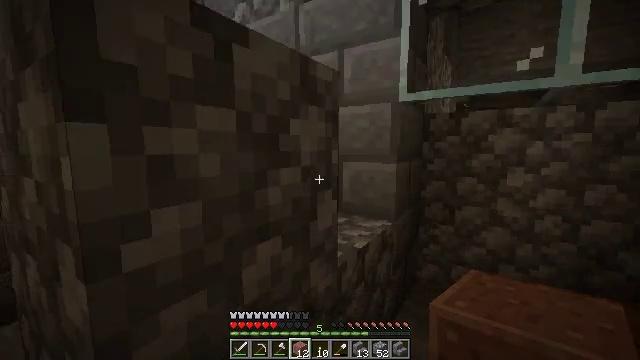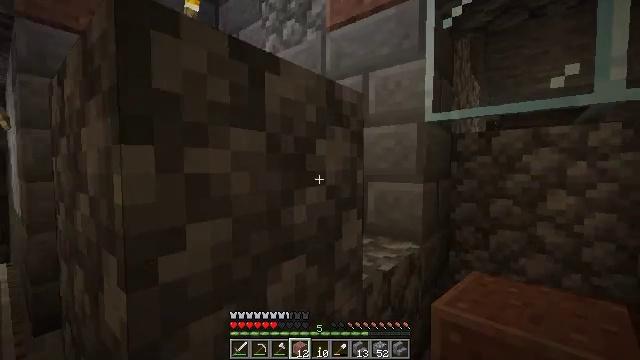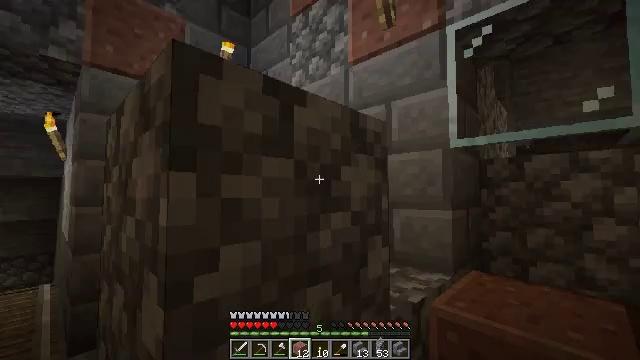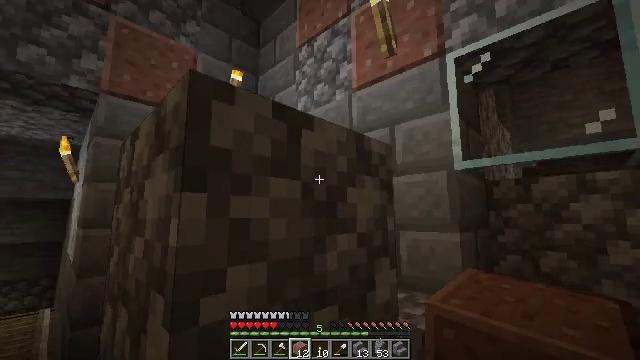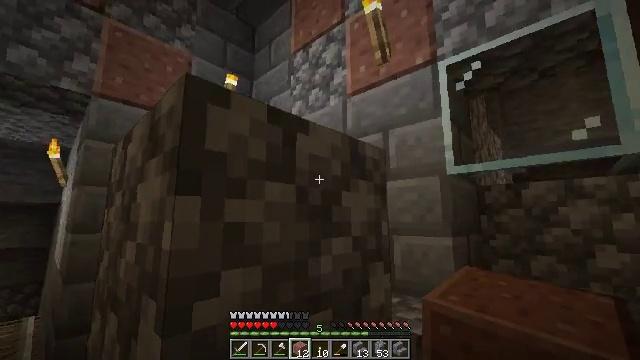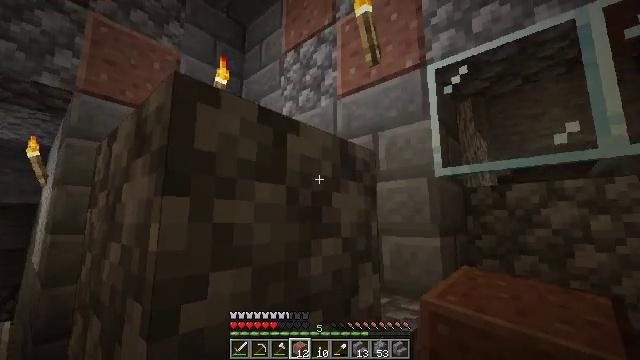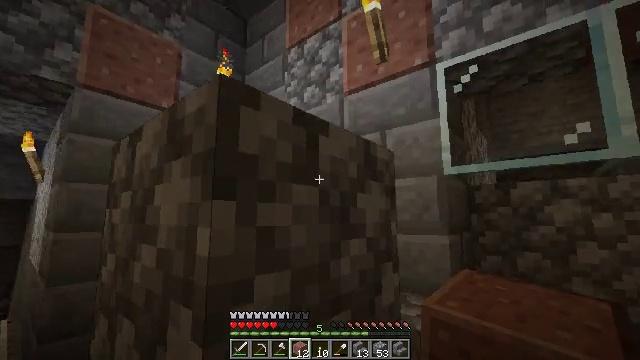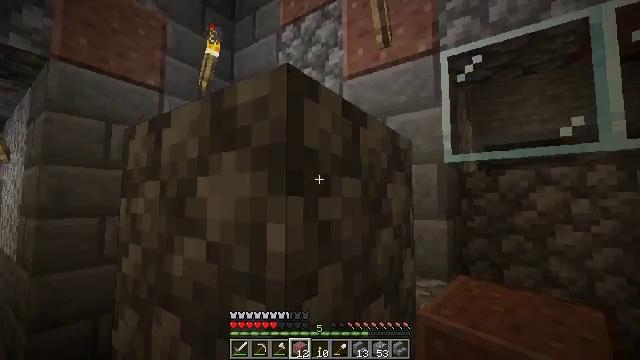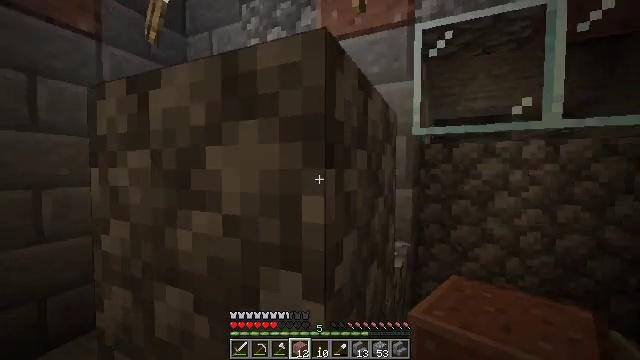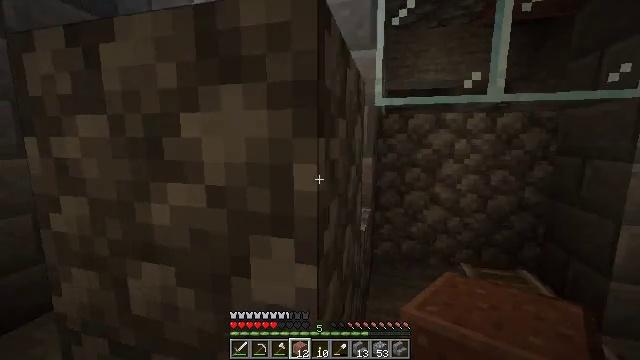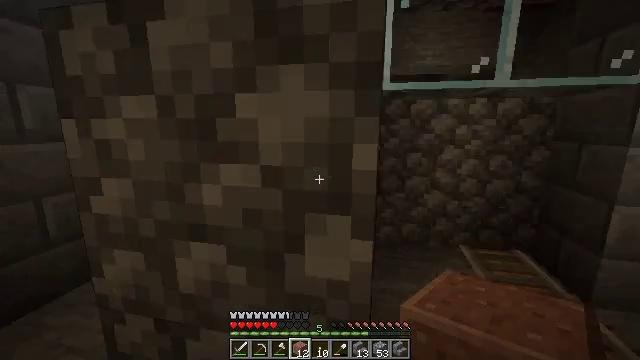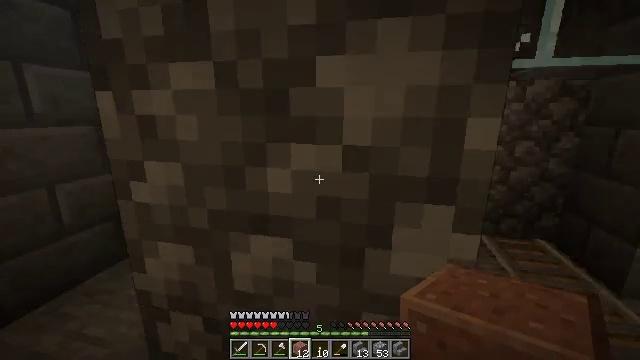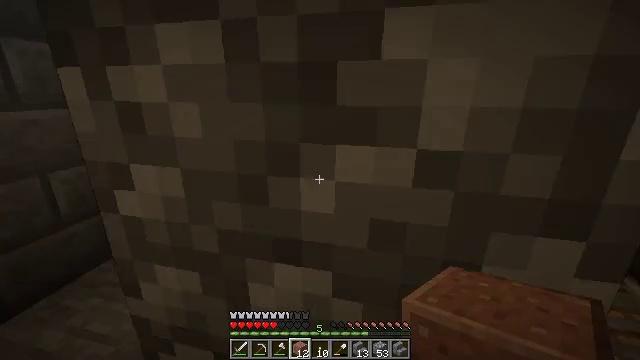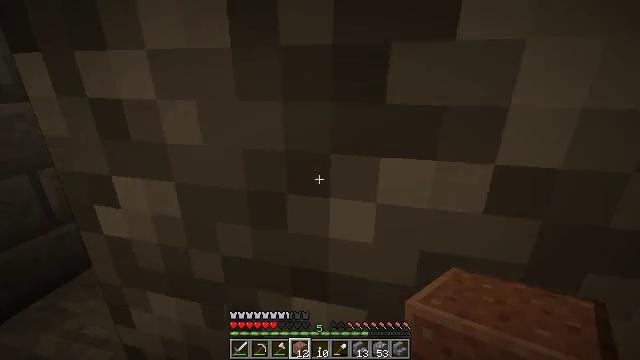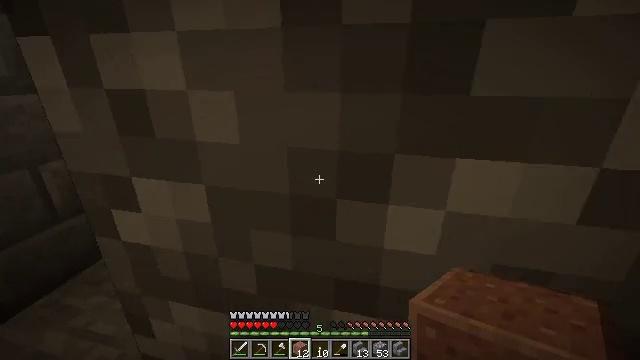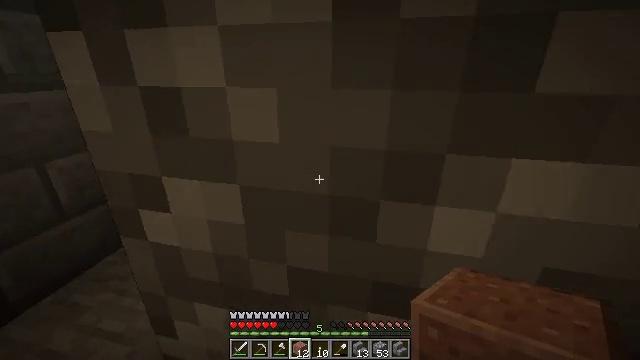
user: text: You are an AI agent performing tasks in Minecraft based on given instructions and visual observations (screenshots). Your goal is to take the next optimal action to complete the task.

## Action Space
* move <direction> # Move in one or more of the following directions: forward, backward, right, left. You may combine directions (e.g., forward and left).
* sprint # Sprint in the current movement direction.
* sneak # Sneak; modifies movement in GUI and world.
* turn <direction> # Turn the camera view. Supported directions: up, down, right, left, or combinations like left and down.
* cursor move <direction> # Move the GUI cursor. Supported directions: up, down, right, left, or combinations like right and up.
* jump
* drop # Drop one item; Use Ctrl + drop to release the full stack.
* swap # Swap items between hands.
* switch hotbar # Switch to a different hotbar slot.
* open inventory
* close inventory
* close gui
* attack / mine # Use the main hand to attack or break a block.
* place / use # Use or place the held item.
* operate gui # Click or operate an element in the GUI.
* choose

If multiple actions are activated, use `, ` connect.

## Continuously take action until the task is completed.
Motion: motion action
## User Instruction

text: Mine the polished granite block.
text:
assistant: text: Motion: turn left and up
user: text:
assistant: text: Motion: turn left and up
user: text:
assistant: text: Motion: turn left and up
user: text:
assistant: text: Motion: turn right and up
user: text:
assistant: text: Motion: move left, turn right
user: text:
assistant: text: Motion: move left, turn right
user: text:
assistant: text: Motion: move left, turn right and down
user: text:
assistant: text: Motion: move left, turn right and down
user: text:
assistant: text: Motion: move left, turn right and down
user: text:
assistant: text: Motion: move forward and move left, turn right and down
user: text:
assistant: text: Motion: move forward, turn down
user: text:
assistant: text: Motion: move forward, turn down
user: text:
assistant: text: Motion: move forward, turn down
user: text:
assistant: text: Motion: move forward, turn down
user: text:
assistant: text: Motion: move forward
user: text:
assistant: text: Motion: move forward
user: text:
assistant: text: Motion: move forward
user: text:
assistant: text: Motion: move forward, turn down
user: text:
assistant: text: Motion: move forward
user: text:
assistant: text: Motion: move forward
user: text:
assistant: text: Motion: move forward
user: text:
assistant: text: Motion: move forward
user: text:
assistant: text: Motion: move forward
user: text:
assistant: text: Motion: move forward
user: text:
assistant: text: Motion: move forward
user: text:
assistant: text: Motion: move forward and move left
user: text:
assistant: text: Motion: move forward and move left, turn right
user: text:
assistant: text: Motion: move forward and move left, turn right and up
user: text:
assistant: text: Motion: move forward, turn right and up
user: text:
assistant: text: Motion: move forward, turn right and up